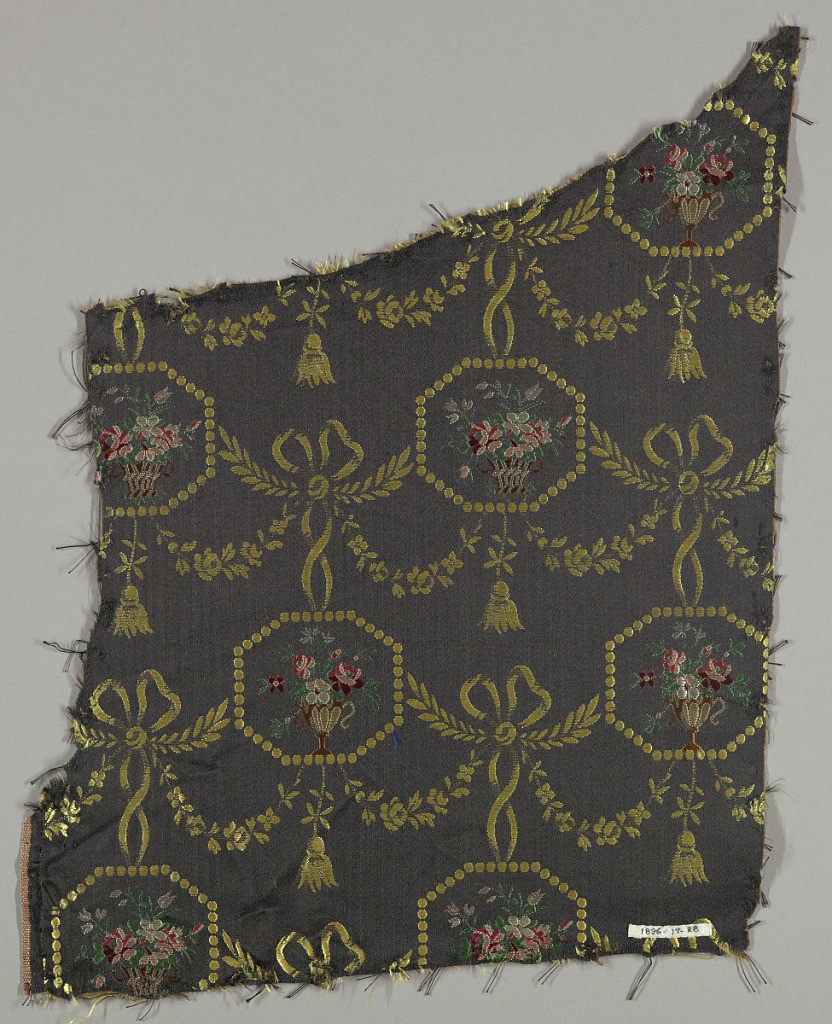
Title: Fragment
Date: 1850–1900
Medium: silk Technique: woven
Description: Pattern of bows and strings of pearls making lozenges containing urns or baskets of flowers.